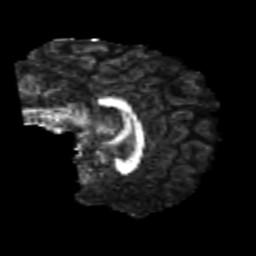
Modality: FA
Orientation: sagittal
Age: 24
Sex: female
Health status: healthy
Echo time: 0.074 s